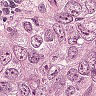
Metastatic tissue present: yes